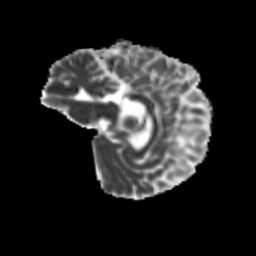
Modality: MD
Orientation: sagittal
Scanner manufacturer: siemens
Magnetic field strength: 3 T
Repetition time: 9.2 s
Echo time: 0.084 s